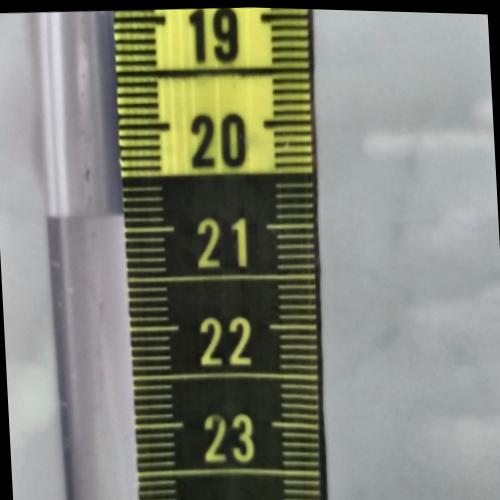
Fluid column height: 20.8 cm